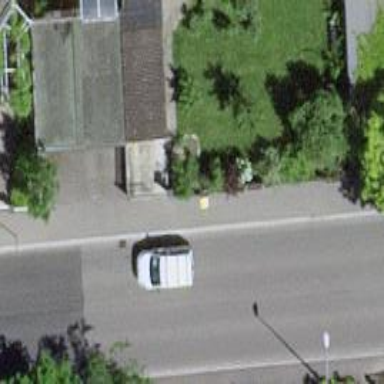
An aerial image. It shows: Post box.